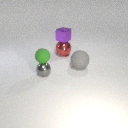
large red metal sphere behind small gray metal sphere